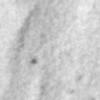
Label: no_change